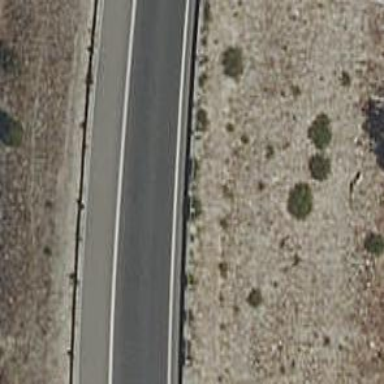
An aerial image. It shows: Motorway link.